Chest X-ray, PA view. Patient: 12 years old, sex M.
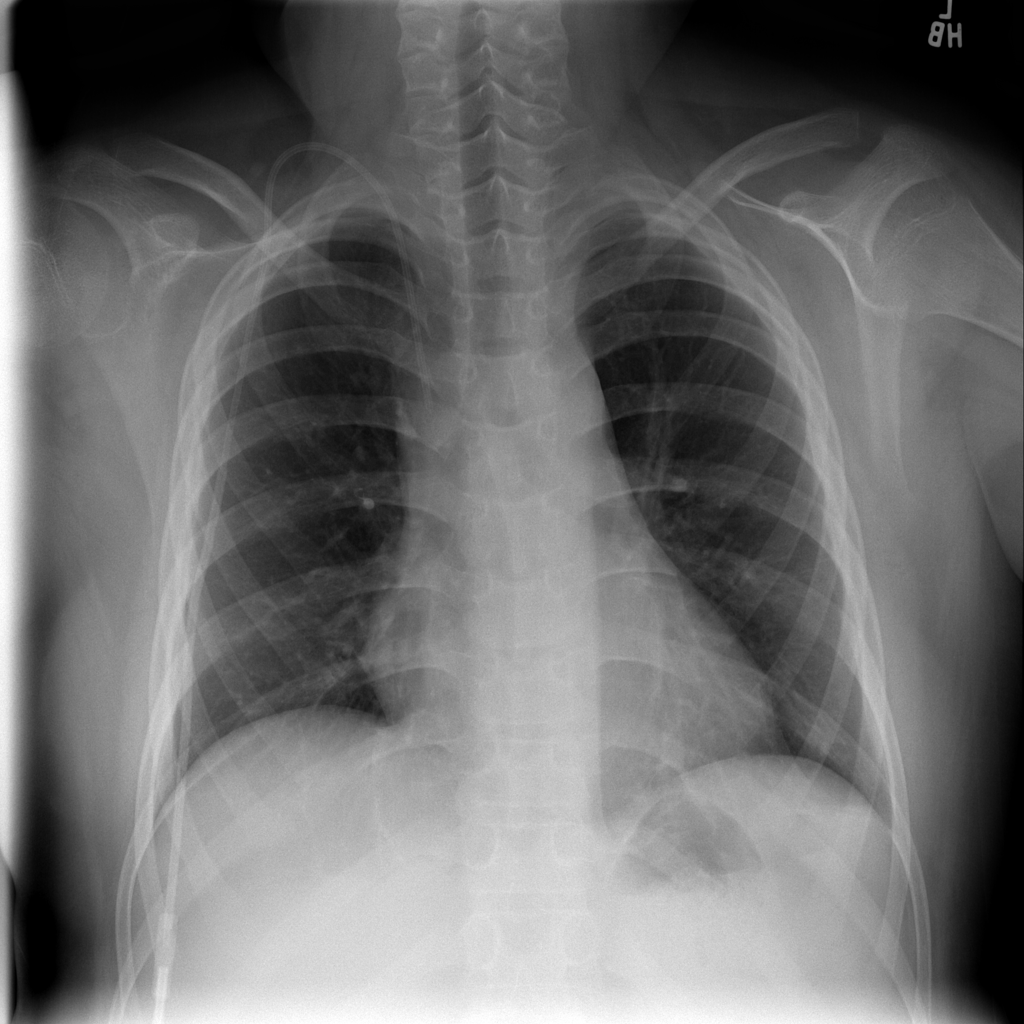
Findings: No Finding